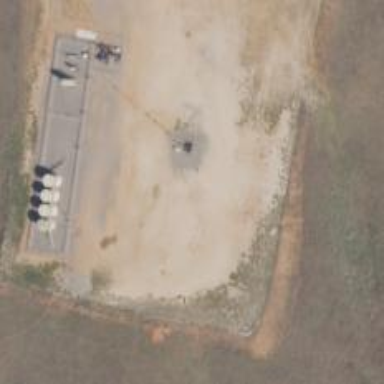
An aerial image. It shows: Petroleum well.